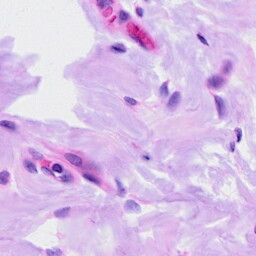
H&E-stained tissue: Ovarian